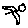
Label: bird